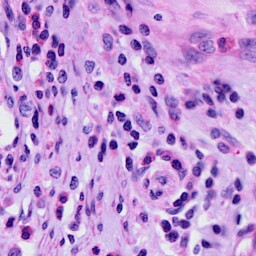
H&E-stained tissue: Cervix